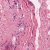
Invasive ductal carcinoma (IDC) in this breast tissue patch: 0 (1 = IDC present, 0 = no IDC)